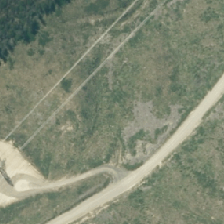
Land cover: harvested_forest